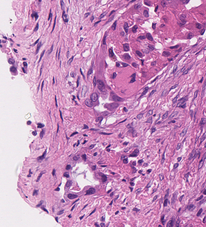
Tumor epithelial tissue: yes
Tumor-associated stroma tissue: yes
Normal tissue: no